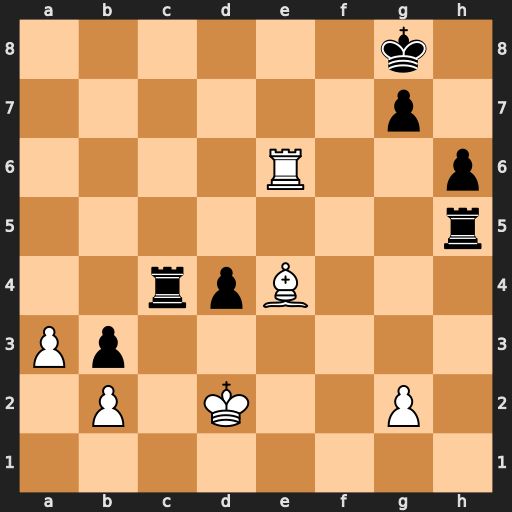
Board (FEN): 6k1/6p1/4R2p/7r/2rpB3/Pp6/1P1K2P1/8
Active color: w
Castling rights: -
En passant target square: -
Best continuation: Bg6 Rf5 Bxf5